Interaction volume radius: 10 \u00c5
Interaction volume height: 30 \u00c5
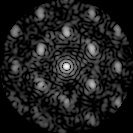
Disorder parameter: 0.4637